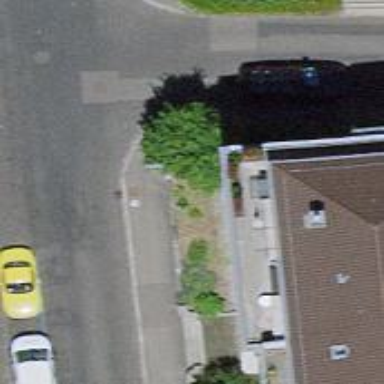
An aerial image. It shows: Kerb serving as barrier.